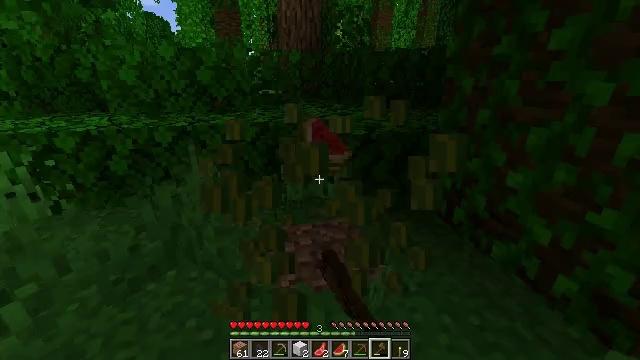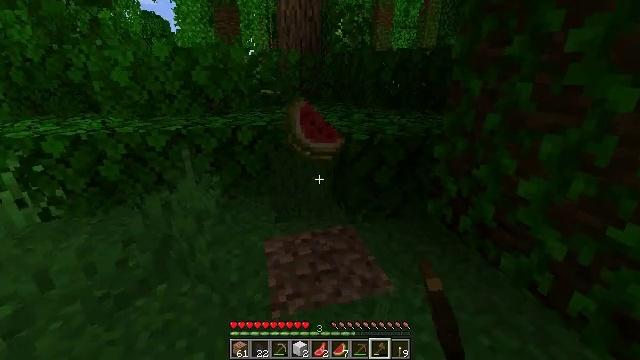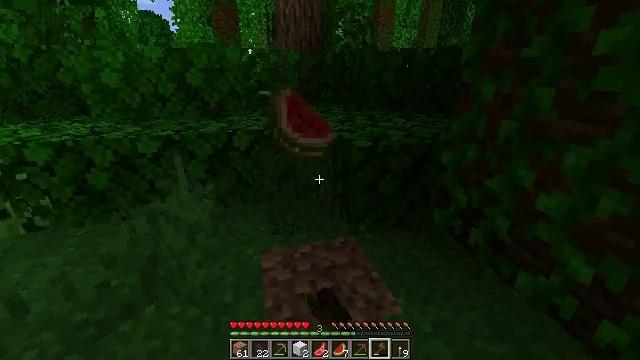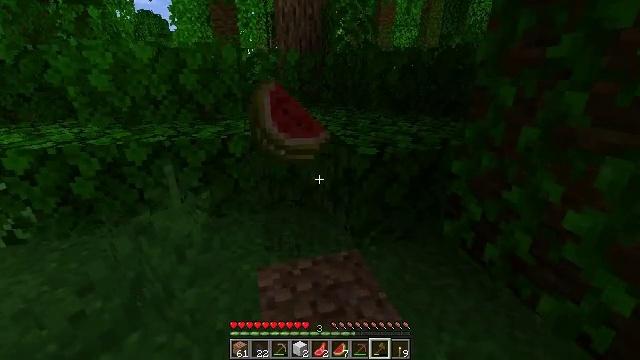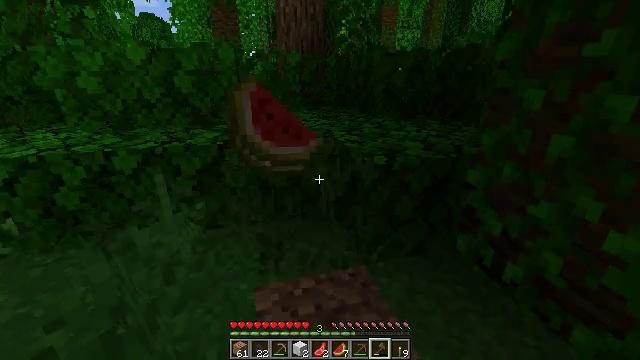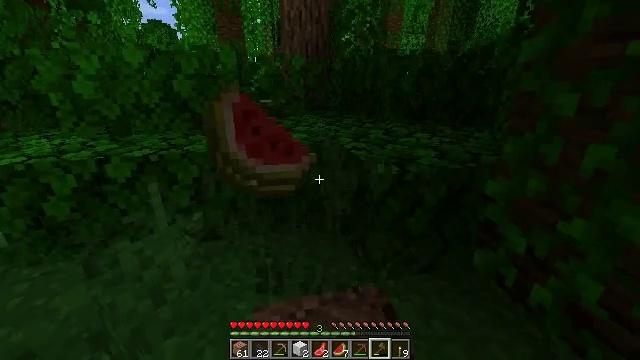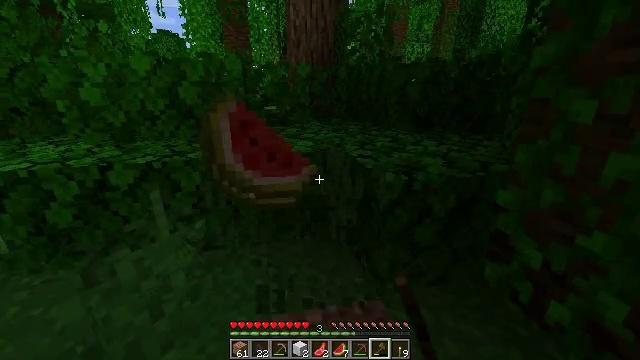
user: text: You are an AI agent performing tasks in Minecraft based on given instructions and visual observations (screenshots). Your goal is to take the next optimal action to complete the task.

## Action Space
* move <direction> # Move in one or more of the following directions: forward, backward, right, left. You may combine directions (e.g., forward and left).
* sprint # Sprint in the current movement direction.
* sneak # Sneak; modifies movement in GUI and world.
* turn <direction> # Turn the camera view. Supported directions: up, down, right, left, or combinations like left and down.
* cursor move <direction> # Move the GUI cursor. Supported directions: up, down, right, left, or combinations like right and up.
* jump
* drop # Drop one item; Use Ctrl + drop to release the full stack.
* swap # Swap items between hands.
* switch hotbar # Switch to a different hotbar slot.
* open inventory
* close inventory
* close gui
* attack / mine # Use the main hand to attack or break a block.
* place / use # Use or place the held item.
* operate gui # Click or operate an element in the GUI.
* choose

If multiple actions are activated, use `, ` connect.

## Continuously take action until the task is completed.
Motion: motion action
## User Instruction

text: Gather grass by holding the left mouse button.
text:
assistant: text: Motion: move forward, attack / mine
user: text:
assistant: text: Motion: move forward
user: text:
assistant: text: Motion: move forward
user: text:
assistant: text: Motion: move forward
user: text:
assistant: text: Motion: move forward
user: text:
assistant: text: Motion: move forward, turn left and up
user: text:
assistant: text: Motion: no_op